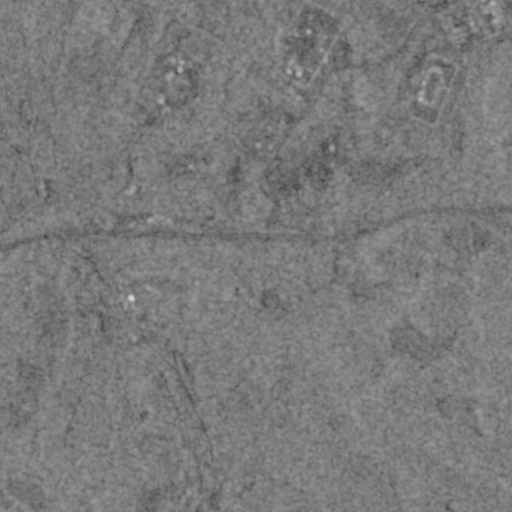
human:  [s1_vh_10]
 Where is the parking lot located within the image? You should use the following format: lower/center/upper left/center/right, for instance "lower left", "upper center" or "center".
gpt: The parking lot is located in the upper right of the image.
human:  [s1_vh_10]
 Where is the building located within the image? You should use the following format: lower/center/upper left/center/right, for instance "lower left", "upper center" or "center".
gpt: The building is located in the upper right of the image.
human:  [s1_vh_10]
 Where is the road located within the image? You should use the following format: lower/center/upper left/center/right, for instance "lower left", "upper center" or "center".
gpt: There is no road in the image.

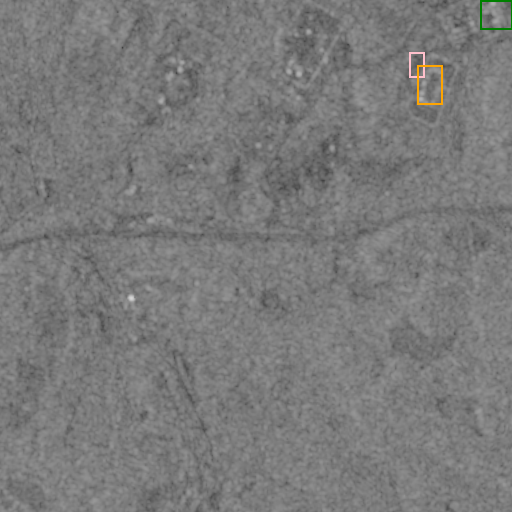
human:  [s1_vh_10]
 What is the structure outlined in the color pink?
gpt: The structure outlined in pink is a parking lot.
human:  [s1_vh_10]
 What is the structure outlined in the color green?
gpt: The structure outlined in green is a building.
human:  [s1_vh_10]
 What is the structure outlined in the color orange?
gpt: The structure outlined in orange is a building.
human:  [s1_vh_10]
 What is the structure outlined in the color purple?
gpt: There is no purple outline.